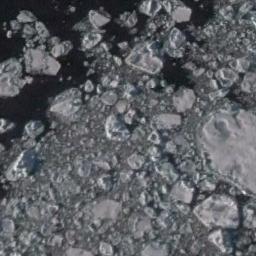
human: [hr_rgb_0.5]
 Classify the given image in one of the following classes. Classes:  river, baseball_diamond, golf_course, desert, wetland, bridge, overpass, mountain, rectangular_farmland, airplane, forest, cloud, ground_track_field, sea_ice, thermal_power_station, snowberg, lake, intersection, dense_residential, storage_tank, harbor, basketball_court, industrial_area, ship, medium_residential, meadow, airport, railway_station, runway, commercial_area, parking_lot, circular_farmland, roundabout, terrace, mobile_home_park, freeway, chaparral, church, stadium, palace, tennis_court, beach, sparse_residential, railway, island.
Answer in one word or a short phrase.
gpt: sea_ice